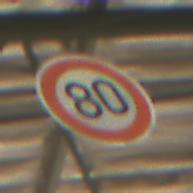
Verkehrszeichen: Geschwindigkeit80
Umgebung: Roofed, Special
Tageszeit: MorningAfternoon
Wetter: NotSpecified
Licht: Artificial
Jahreszeit: NotSpecified
Kontrast: MediumContrast